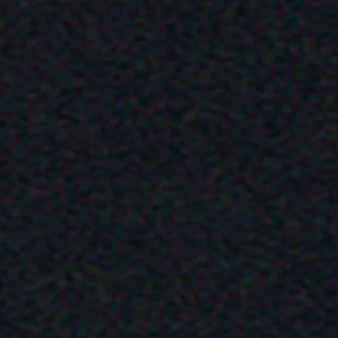
Label: other